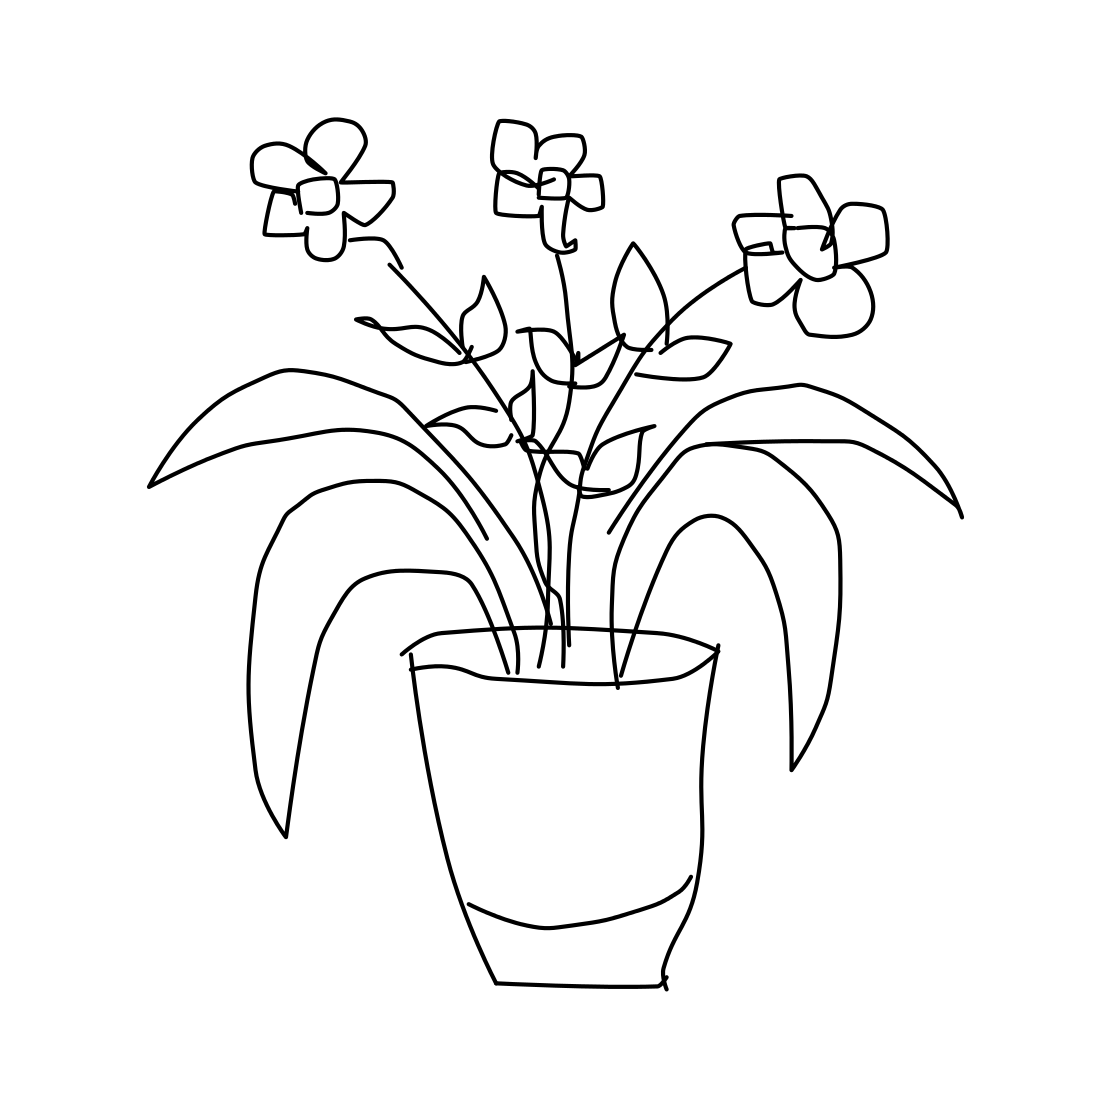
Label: potted plant